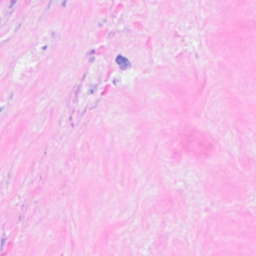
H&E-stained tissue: Breast